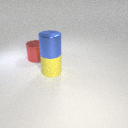
large blue metal cylinder above large yellow rubber cylinder